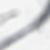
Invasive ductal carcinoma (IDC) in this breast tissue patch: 0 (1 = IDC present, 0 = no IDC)